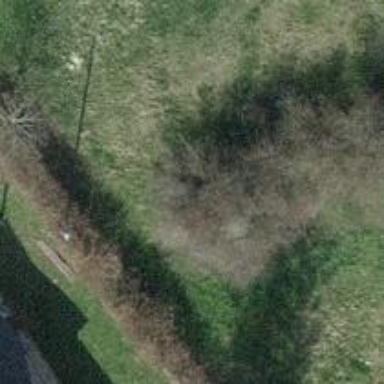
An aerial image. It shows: Hedge acting as barrier.